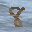
Label: 8